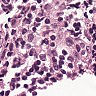
Metastatic tissue present: no